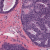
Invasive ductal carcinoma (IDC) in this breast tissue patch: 0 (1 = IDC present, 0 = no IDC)